Field crop: maize
Growth stage: 1
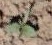
Species: datura